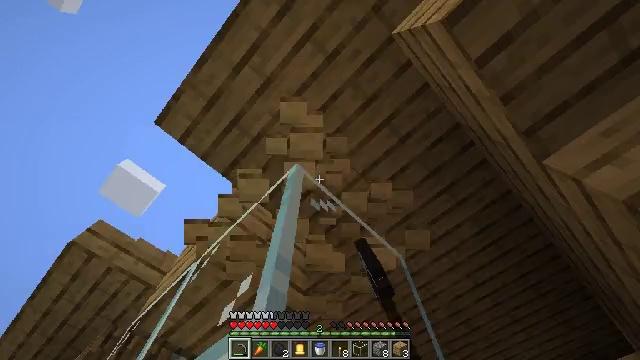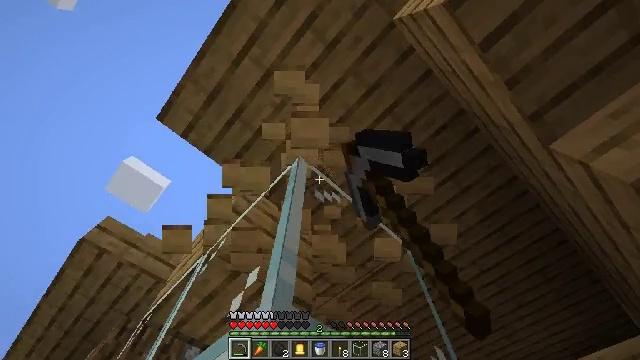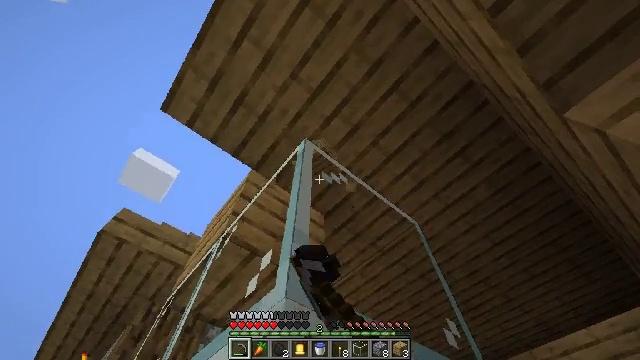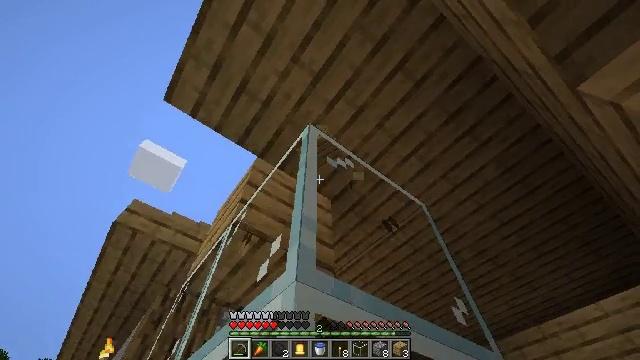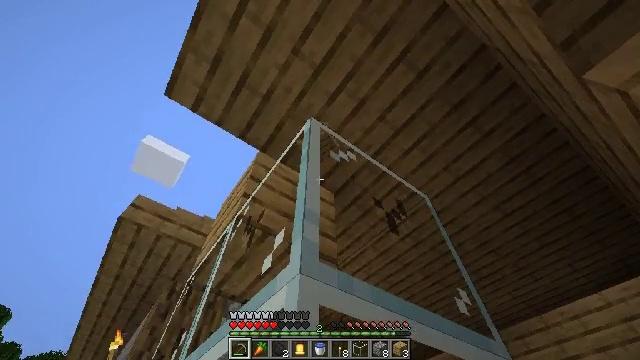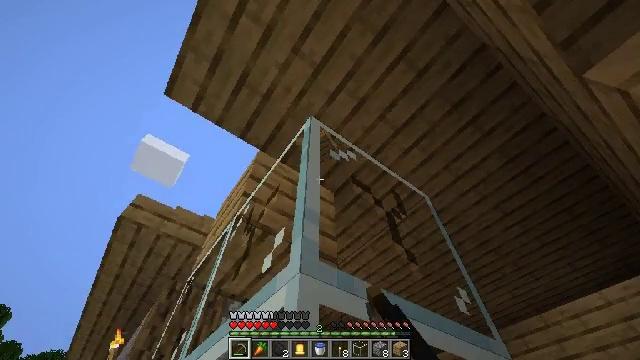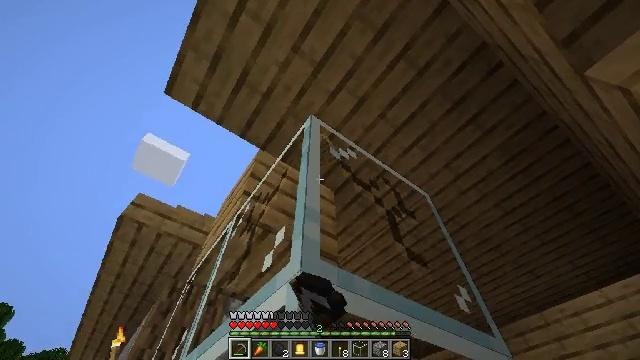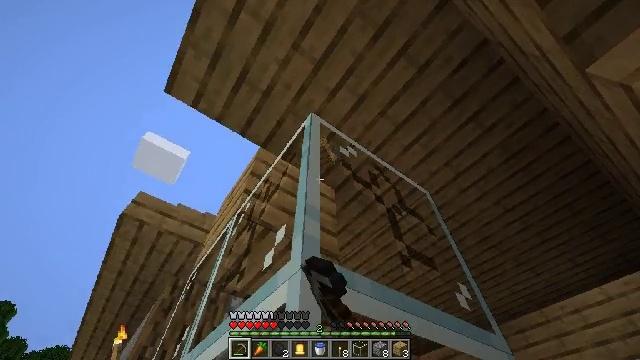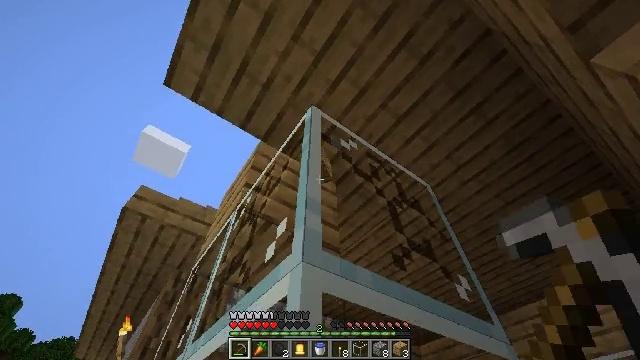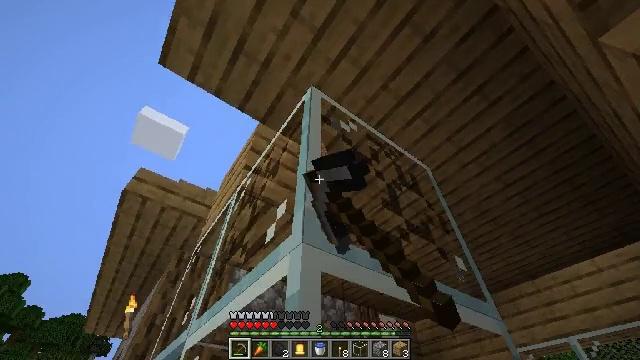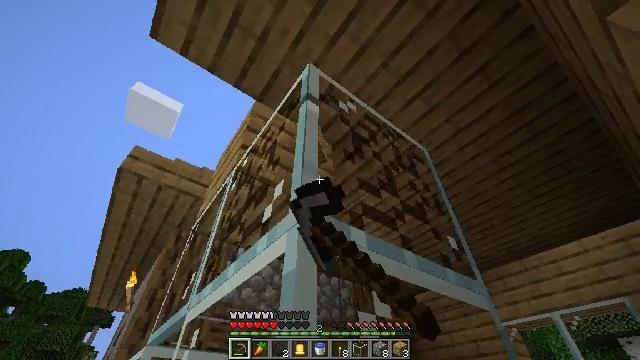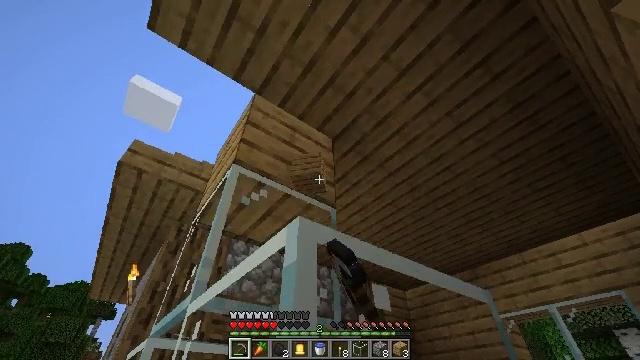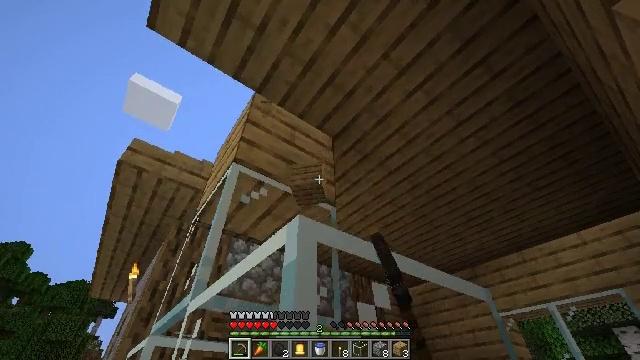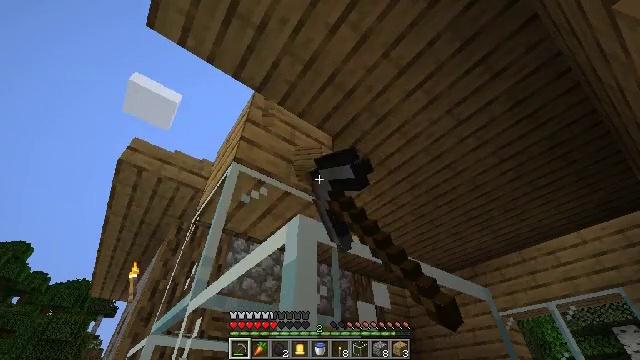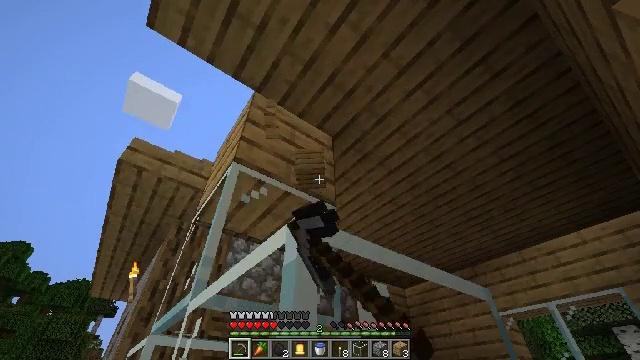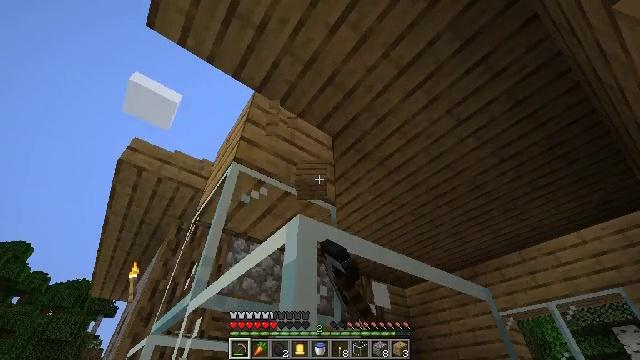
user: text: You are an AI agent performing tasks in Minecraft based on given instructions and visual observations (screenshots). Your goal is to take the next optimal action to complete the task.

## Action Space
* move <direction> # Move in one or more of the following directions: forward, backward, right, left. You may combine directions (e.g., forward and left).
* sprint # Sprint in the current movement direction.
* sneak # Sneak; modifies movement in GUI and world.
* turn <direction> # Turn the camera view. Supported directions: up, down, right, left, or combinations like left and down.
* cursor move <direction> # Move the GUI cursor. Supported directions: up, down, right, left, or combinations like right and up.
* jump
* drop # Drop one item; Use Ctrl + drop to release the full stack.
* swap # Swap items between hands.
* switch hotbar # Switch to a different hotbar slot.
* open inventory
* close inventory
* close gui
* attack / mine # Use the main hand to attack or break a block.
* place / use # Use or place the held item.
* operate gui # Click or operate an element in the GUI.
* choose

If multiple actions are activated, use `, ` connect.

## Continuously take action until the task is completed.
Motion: motion action
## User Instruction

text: Remove the glass to use the space.
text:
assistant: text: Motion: turn left and down, attack / mine
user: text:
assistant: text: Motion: turn left and down, attack / mine
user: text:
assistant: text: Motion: turn left and down, attack / mine
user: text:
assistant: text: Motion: turn down, attack / mine
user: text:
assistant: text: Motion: attack / mine
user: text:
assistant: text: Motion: attack / mine
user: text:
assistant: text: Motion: attack / mine
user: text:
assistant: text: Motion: turn down, attack / mine
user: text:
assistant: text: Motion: turn down, attack / mine
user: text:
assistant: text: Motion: turn down, attack / mine
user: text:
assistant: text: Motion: turn down, attack / mine
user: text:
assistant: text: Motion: attack / mine
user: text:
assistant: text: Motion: attack / mine
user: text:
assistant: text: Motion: attack / mine
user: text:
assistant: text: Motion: attack / mine
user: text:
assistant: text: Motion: attack / mine
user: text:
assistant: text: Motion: turn left and down, attack / mine
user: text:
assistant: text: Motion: turn left and down, attack / mine
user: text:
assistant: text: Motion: turn down, attack / mine
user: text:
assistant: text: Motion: turn down, attack / mine
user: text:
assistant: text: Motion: attack / mine
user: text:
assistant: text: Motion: turn down, attack / mine
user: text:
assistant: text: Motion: turn left and down, attack / mine
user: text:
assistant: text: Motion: turn left and down, attack / mine
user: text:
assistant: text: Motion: turn left and down, attack / mine
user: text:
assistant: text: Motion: turn left and down, attack / mine
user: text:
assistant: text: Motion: turn down, attack / mine
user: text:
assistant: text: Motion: attack / mine
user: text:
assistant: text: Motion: attack / mine
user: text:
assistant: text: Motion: attack / mine